Question: Count the number of objects in the diagram.
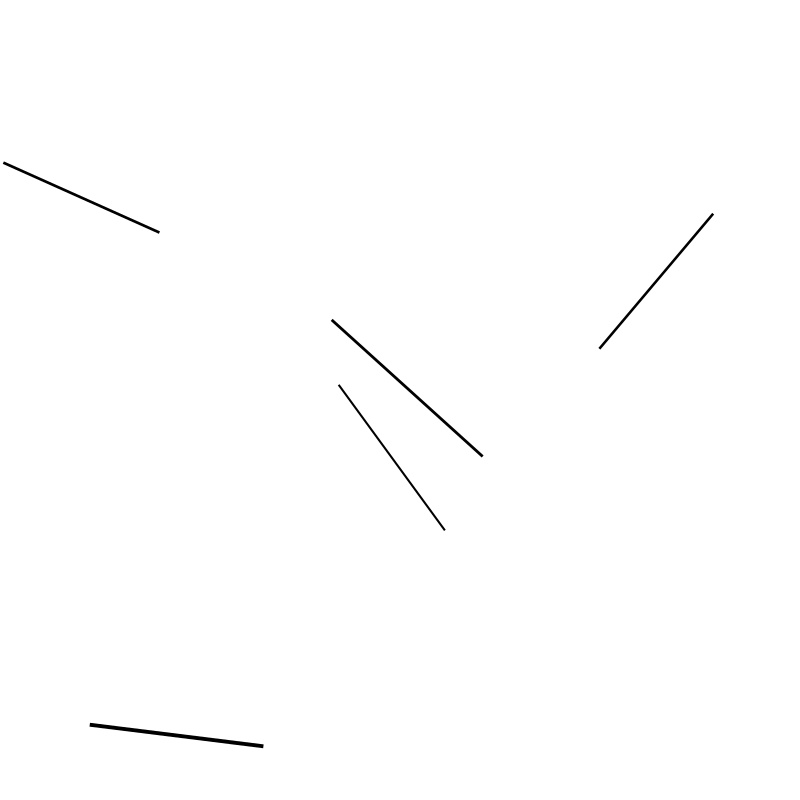
Answer: 5